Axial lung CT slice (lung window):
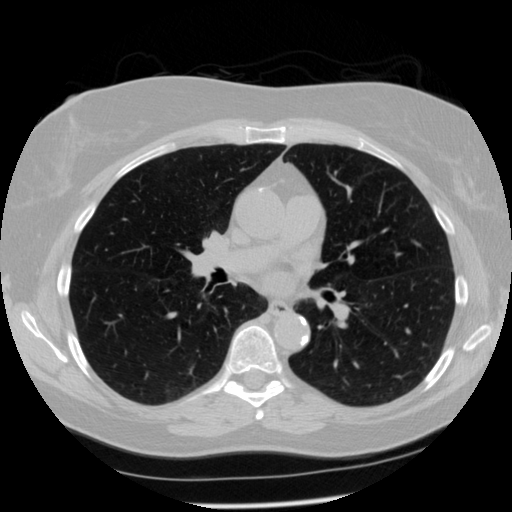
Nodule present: no